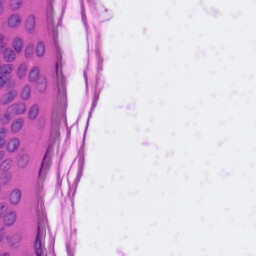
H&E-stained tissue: Skin